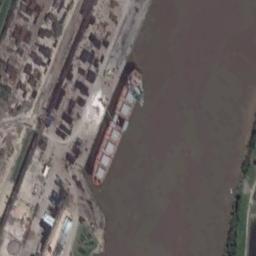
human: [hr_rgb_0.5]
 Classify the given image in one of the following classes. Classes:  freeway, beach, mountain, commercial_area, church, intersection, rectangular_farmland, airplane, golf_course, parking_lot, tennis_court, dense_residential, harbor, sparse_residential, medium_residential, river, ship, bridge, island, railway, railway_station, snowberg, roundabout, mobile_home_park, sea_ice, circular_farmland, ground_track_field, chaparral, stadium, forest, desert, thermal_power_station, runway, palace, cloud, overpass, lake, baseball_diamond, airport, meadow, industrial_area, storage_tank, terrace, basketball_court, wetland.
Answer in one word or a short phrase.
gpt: ship